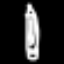
Label: pencil